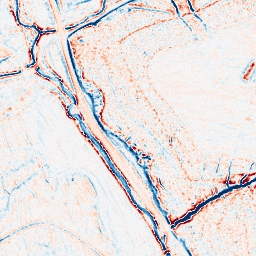
Category: edge_preserving
Decomposition family: bilateral
Decomposition parameters: d: 9
sigma_color: 100
sigma_space: 50
Upsampling method: quartic
Upsampling parameters: scale: 8
Upsampling scale: 8